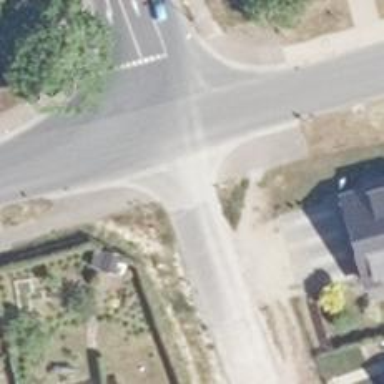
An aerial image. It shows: Residential road.